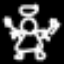
Label: angel